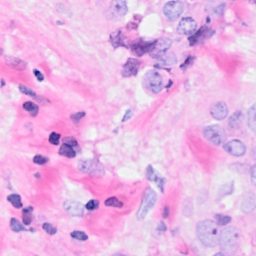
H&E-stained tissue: Breast